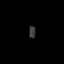
Tissue: lung
Cell type: Epithelial cells
Senescence score: 0.1516
Nuclear area (px): 84
Mean DAPI intensity: 53.774